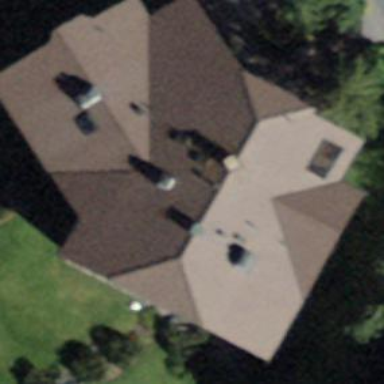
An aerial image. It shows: Building with tile roof.